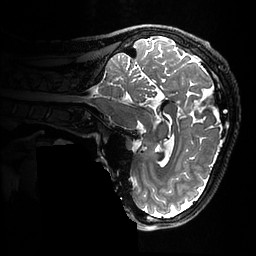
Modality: T2w
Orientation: sagittal
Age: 23
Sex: male
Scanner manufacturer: ge
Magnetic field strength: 3 T
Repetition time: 3.202 s
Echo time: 0.06683 s